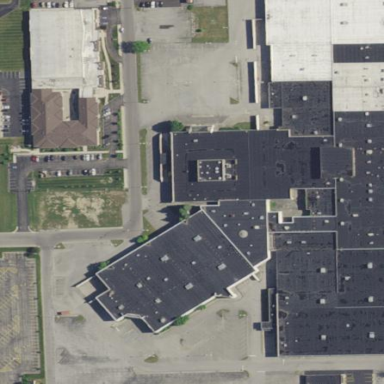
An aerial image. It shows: Mall.